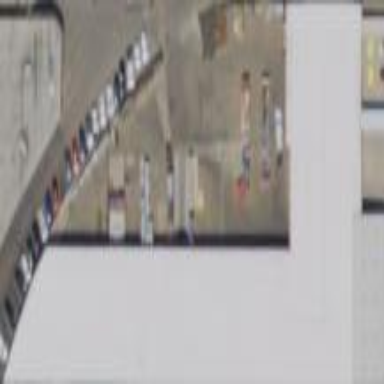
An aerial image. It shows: Industrial building.